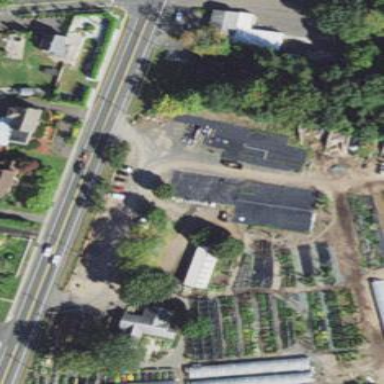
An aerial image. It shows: Garden center shop.